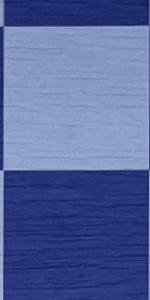
Label: Empty